Question: Sorry for the vague title but I wasn't sure how to describe my wish/problem.
A while ago I made a sidebar with a few widgets that I can add.
It displays time, date, windows volume, how many % my phone is charged (once connected), some equalizer bars and song + artist currently playing on Spotify.
At the moment the bar is on the right hand side of my main monitor. What I want is to put it on the left side of my secondary monitor. (not quite relevant)
I would like this sidebar to act as if its the end of the screen.
So if I would maximize an application it would end at the border of my sidebar.
I made a little image to illustrate the goal.
Red is the sidebar and blue is a random application.

Does anyone know if and how this can be achieved?
If anything else is unclear let me know :)
Thanks in advance.
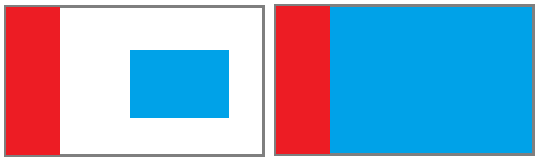
Answer: You can use <URL> to add such functionality